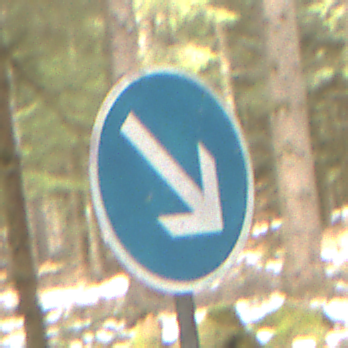
Verkehrszeichen: VorgeschriebeneVorbeifahrtRechts
Umgebung: Outdoor, Nature
Tageszeit: MorningAfternoon
Wetter: Overcast
Licht: Natural
Jahreszeit: Winter
Kontrast: LowContrast